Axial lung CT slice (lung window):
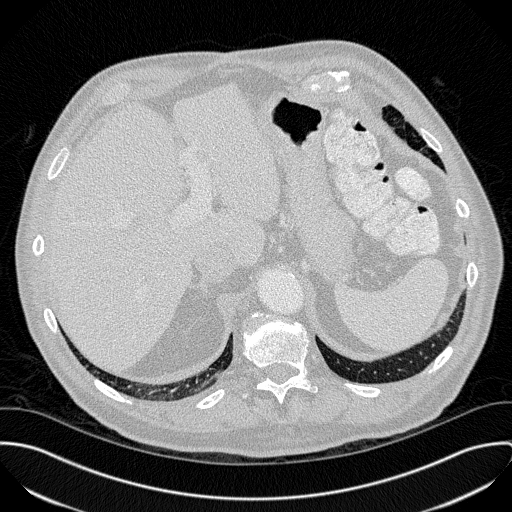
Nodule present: no